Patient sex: M
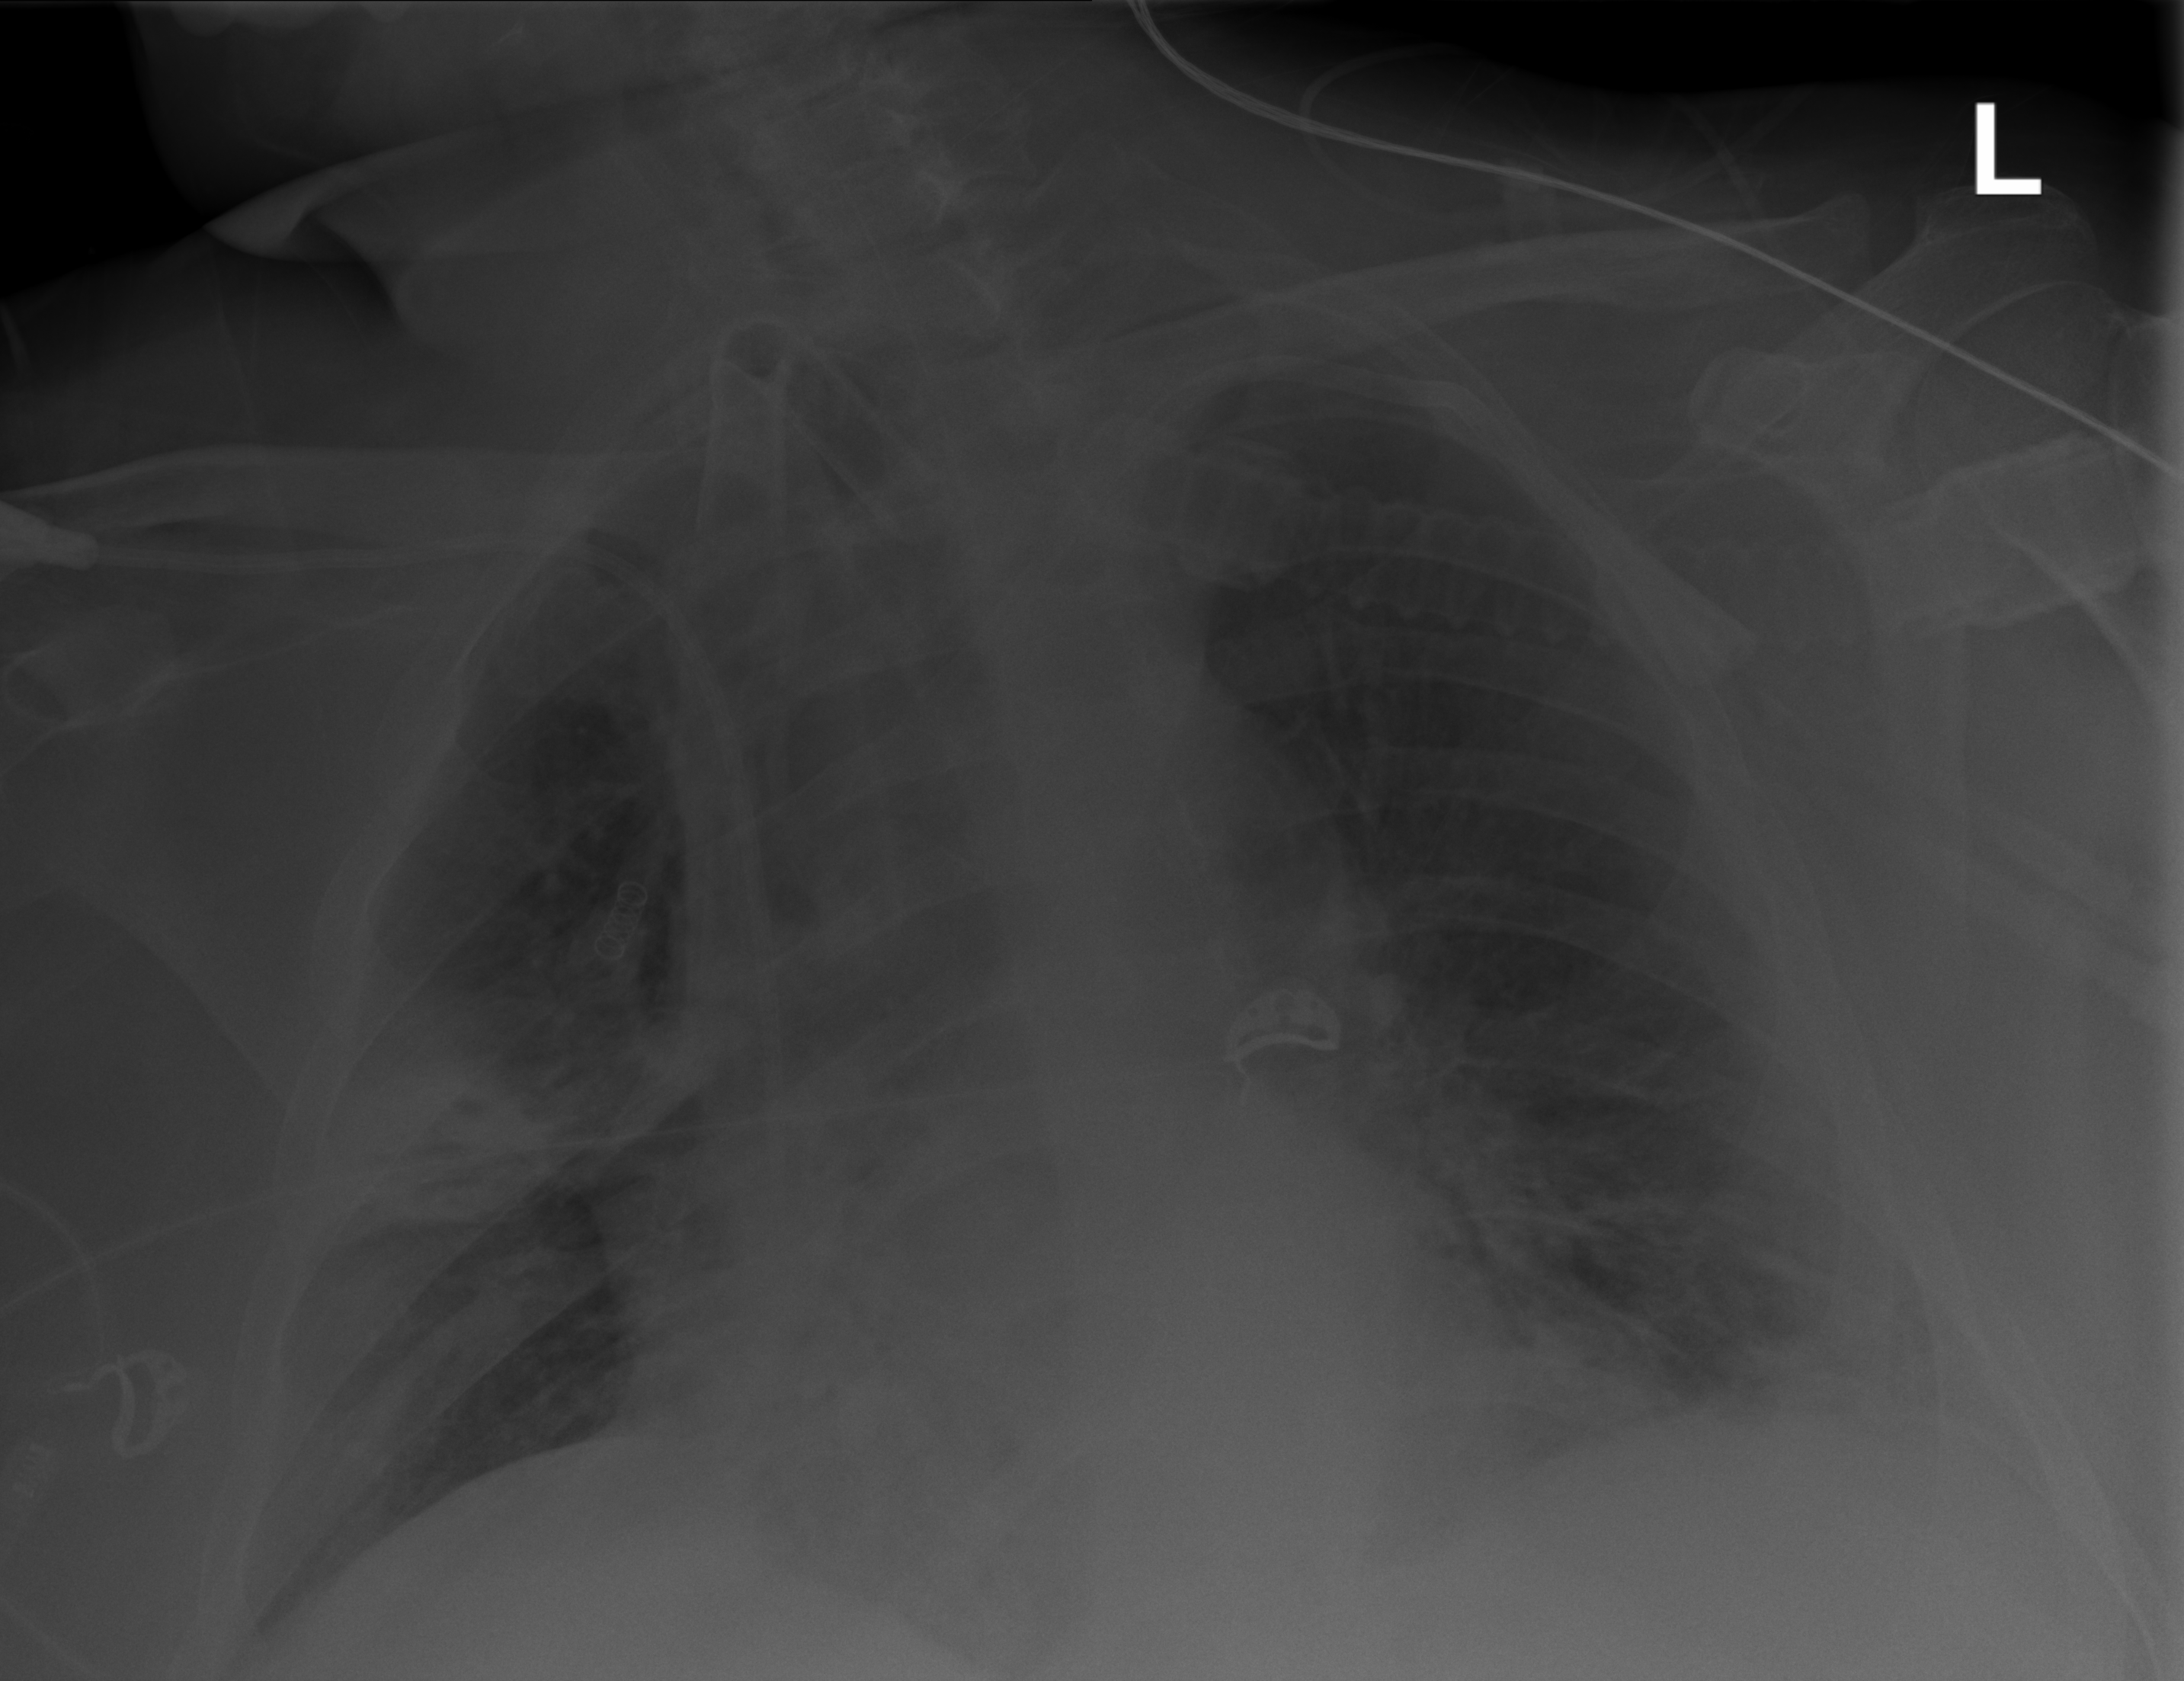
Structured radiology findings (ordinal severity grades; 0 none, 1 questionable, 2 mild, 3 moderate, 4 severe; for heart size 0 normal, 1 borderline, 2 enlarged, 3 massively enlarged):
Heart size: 1
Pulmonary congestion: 0
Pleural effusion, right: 1
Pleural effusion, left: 2
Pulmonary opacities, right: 3
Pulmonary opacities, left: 2
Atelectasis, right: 2
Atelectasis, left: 2